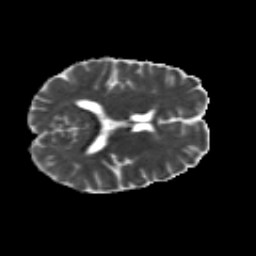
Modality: MD
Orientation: axial
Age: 29
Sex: female
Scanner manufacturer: siemens
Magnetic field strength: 3 T
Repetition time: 8.8 s
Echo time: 0.085 s